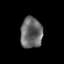
Tissue: prostate
Cell type: T cells
Senescence score: 0.2455
Nuclear area (px): 658
Mean DAPI intensity: 105.757